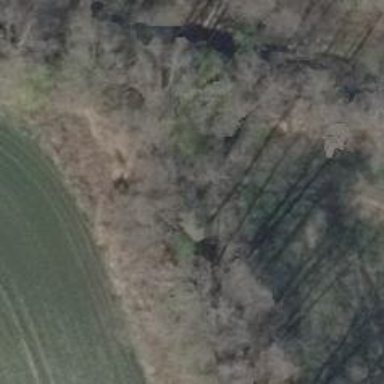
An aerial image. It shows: Row of deciduous broadleaved trees.